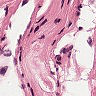
Metastatic tissue present: no